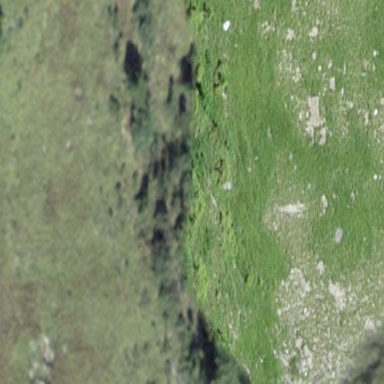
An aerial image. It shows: Patch of scrub vegetation.